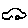
Label: car